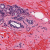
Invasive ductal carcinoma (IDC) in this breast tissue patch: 0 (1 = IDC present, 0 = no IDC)